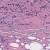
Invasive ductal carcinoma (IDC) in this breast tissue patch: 1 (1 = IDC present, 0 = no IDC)